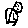
Label: bird